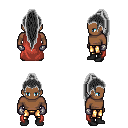
a pixel art fantasy rpg character, male body template, human, dark skin, maroon cape, gold greaves, gray extra-long topknot hairstyle, metal gloves, black shoes, four views (front, back, left, right), 2x2 character sprite sheet, small pixel art, hard edges, no anti-aliasing